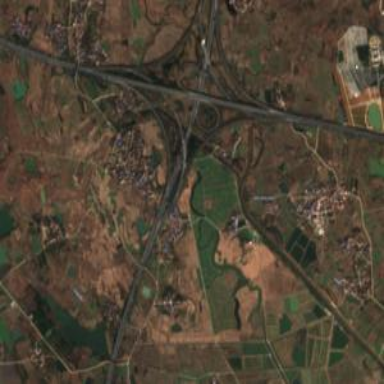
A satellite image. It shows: Motorway junction.